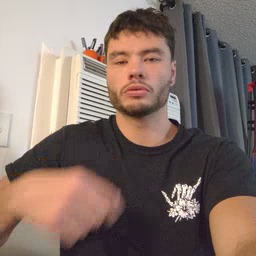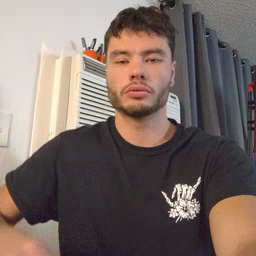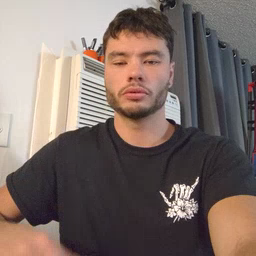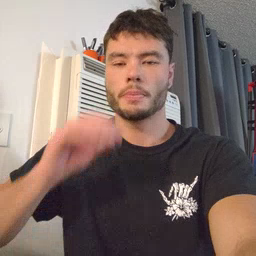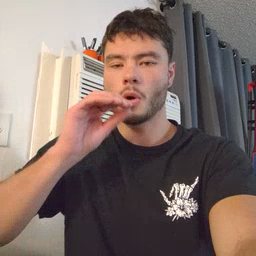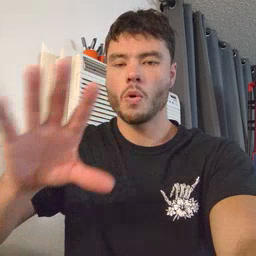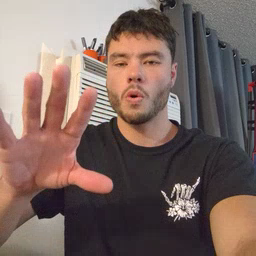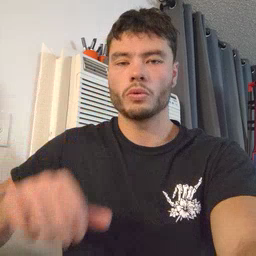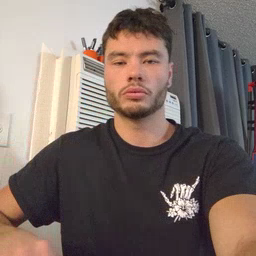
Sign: blow